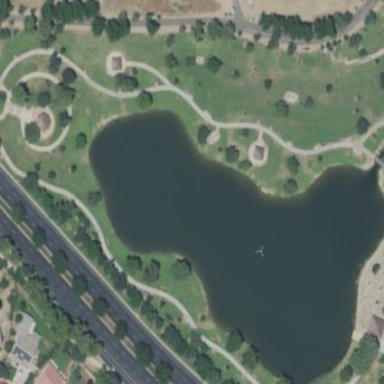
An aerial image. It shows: Grass area park.